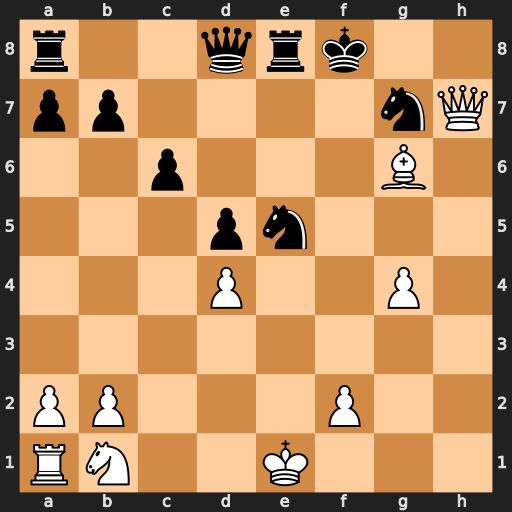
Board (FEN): r2qrk2/pp4nQ/2p3B1/3pn3/3P2P1/8/PP3P2/RN2K3
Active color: w
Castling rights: Q
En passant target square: -
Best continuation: Qh8+ Ke7 Qxg7+ Kd6 Bxe8